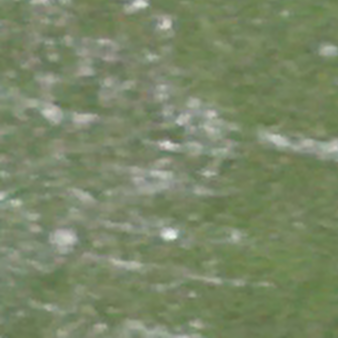
Label: other